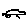
Label: car